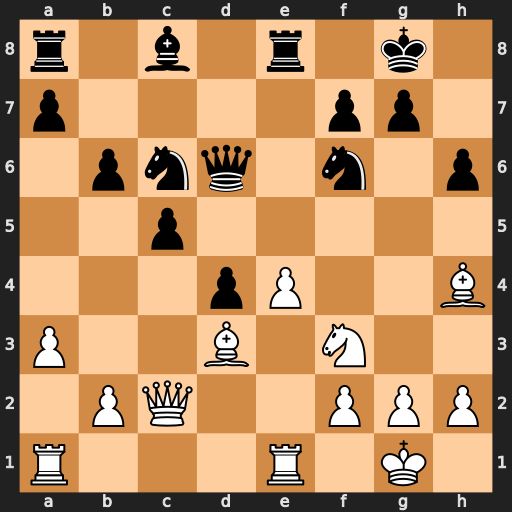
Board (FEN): r1b1r1k1/p4pp1/1pnq1n1p/2p5/3pP2B/P2B1N2/1PQ2PPP/R3R1K1
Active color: w
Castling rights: -
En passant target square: -
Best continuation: e5 Nxe5 Rxe5 Rxe5 Bg3